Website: bh-photo
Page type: customer-info-address
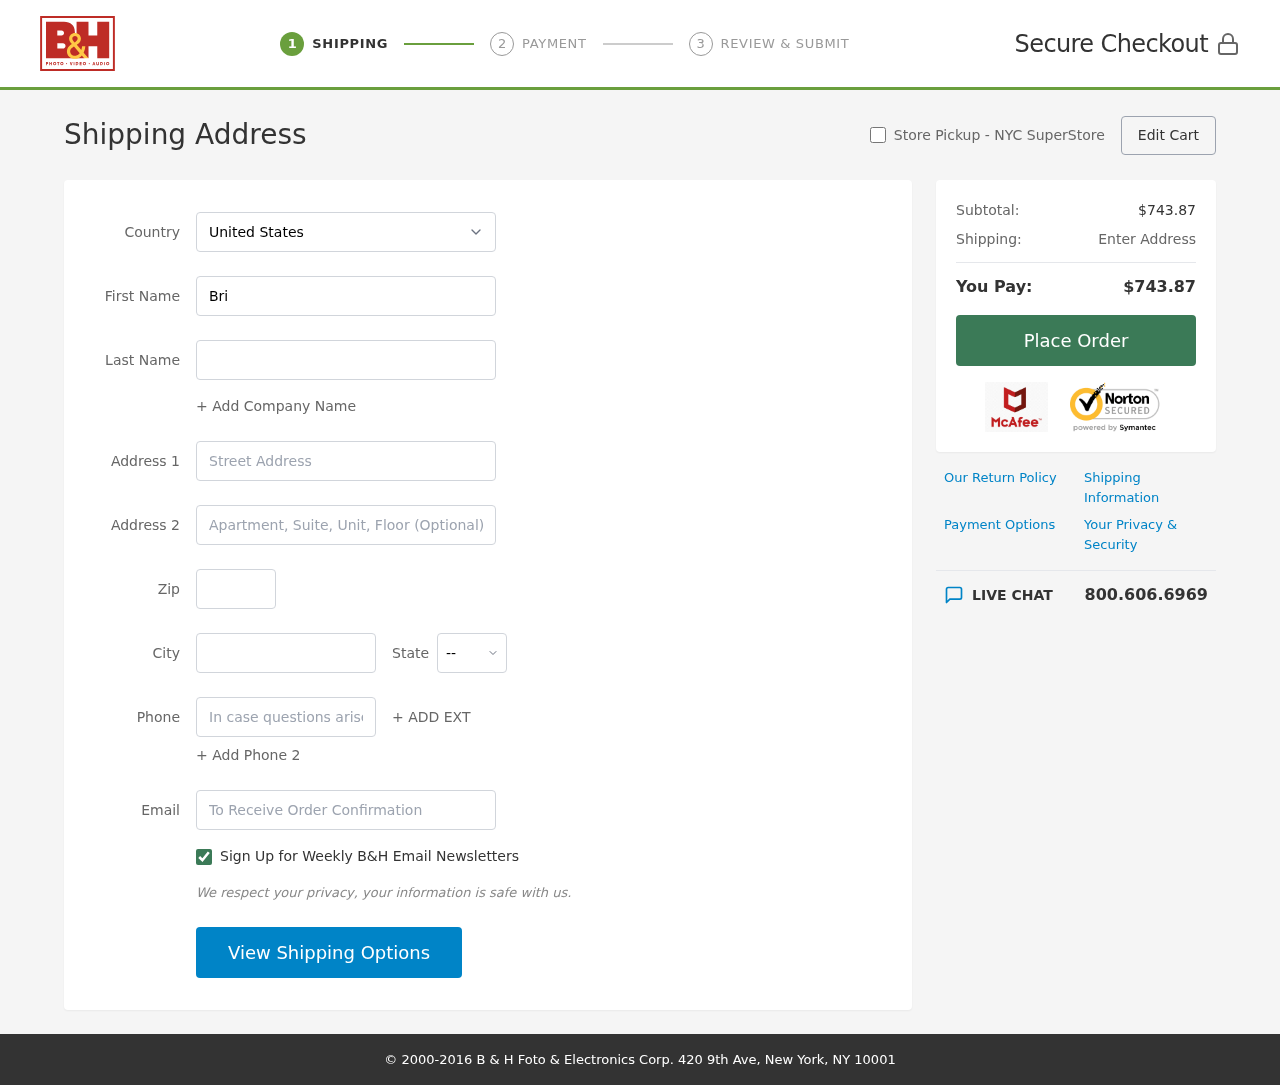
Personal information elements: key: PII_CITY
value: Rubiofurt
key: PII_COUNTRY
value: United States
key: PII_EMAIL
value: brian.quinn@gmail.com
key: PII_FIRSTNAME
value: Brian
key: PII_LASTNAME
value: Quinn
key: PII_PHONE
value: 7838408434
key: PII_POSTCODE
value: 81811
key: PII_STATE_ABBR
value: ND
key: PII_STREET
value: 4975 Mills Stream
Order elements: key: ORDER_SUBTOTAL
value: $743.87
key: ORDER_TOTAL
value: $743.87